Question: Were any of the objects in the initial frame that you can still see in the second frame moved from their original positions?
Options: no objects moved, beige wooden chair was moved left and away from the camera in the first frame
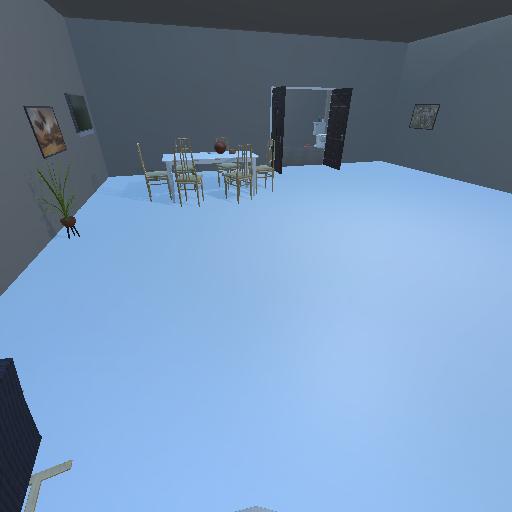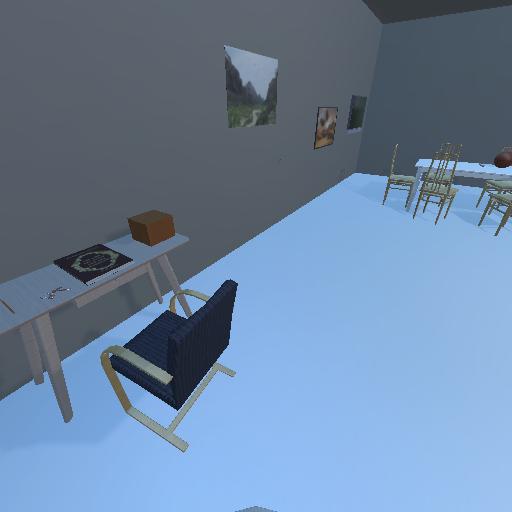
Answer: no objects moved